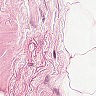
Metastatic tissue present: no